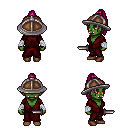
a pixel art fantasy rpg character, female body template, orc, green skin, red robe, magenta pants, pink long topknot hairstyle, chain helm, white cloth bandages, brown shoes, dagger, four views (front, back, left, right), 2x2 character sprite sheet, small pixel art, hard edges, no anti-aliasing